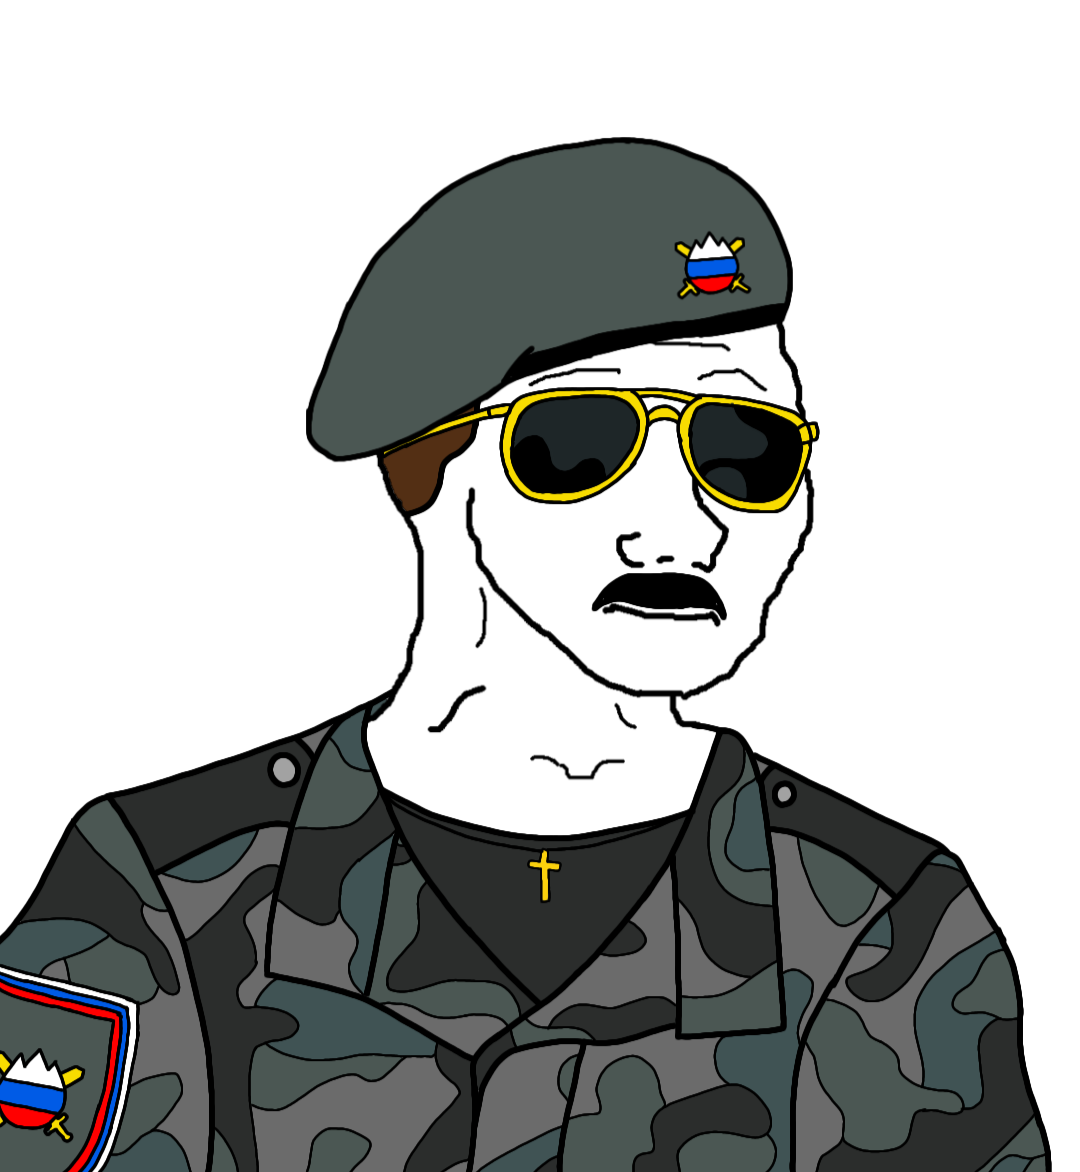
Label: 5_unsorted